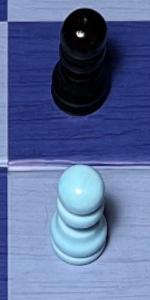
Label: Pawn_White